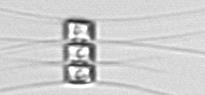
Label: Chaetoceros_similis